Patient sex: M
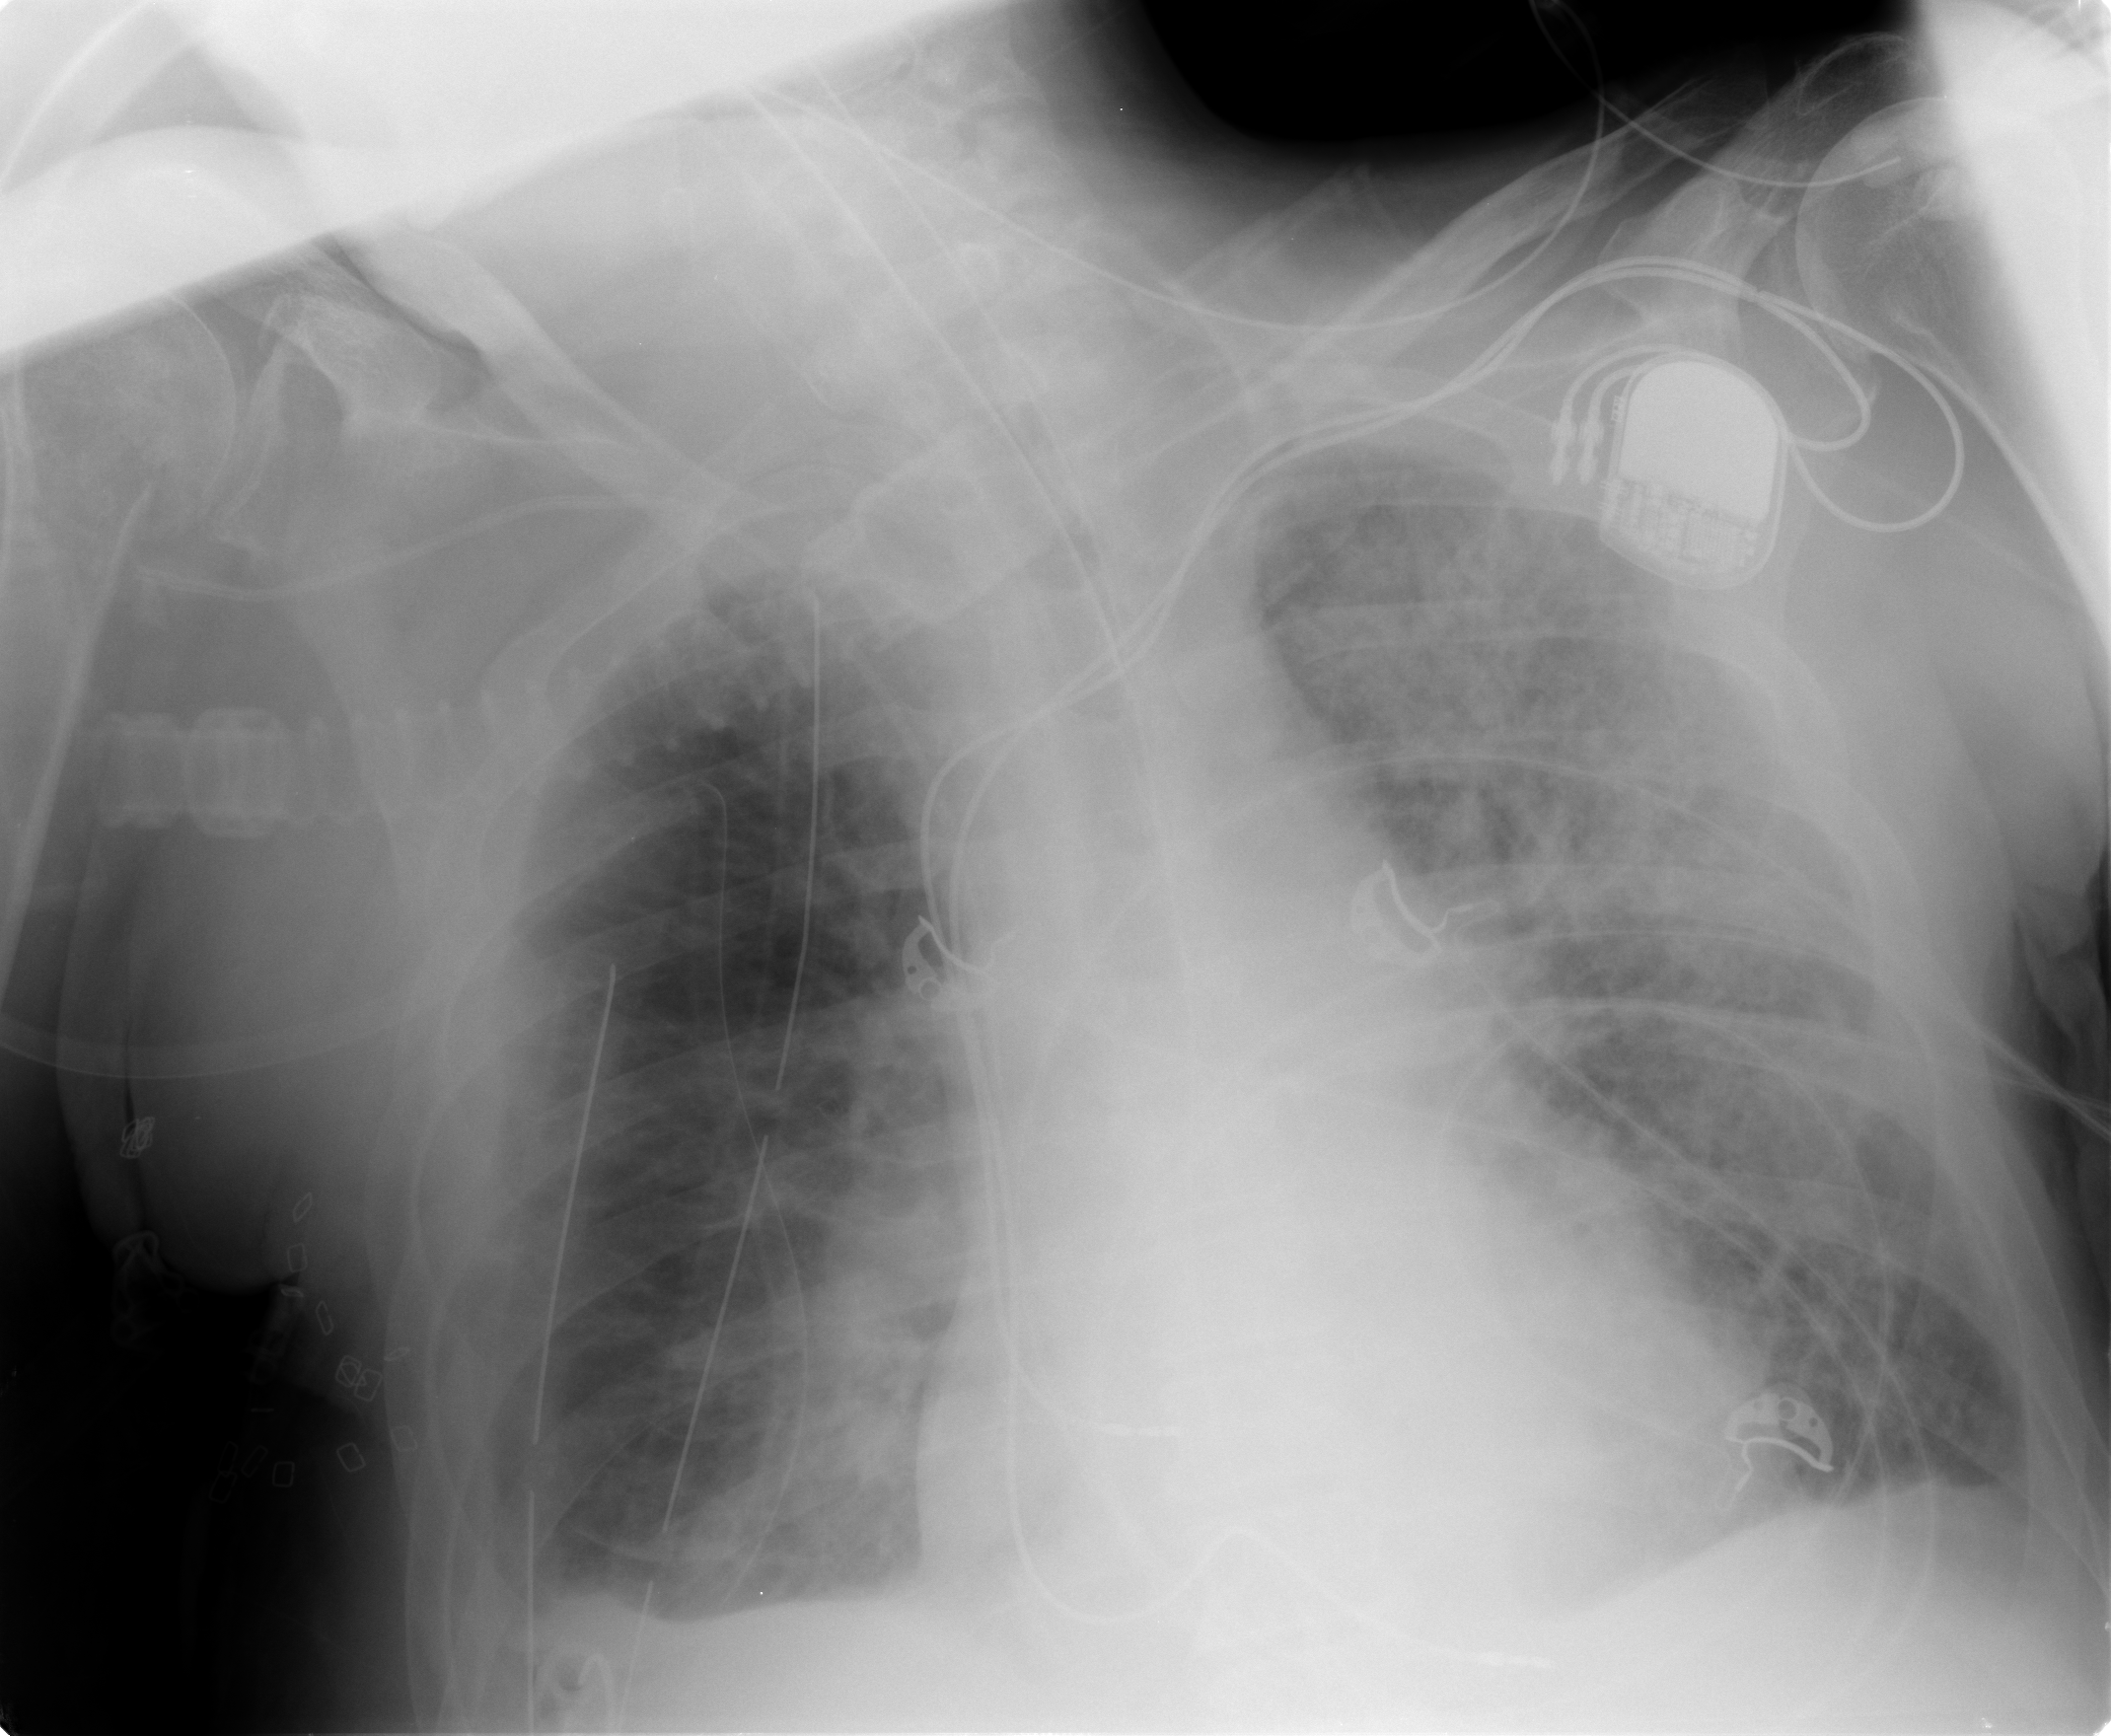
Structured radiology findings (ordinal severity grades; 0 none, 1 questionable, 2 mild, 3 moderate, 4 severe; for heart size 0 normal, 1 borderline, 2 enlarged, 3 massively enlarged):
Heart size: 0
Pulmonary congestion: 2
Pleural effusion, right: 2
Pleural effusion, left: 2
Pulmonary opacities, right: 2
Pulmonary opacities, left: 3
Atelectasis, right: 2
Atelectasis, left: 2